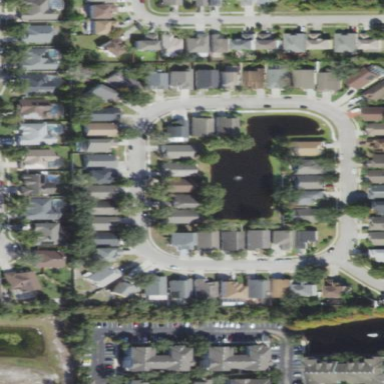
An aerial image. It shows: Single-family residential area.